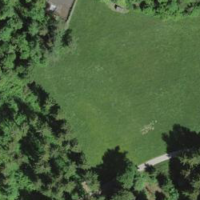
EUNIS habitat code: 25
Species observed at this site:
Halyzia sedecimguttata